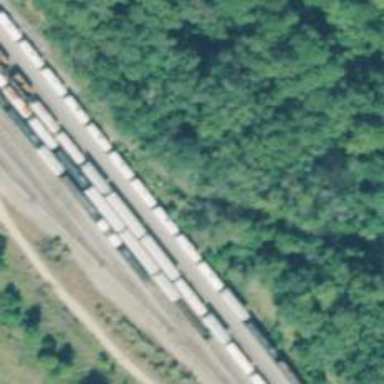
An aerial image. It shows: Rail spur service.